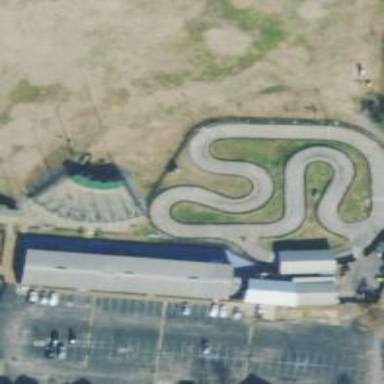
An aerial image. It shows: Motor sport raceway.